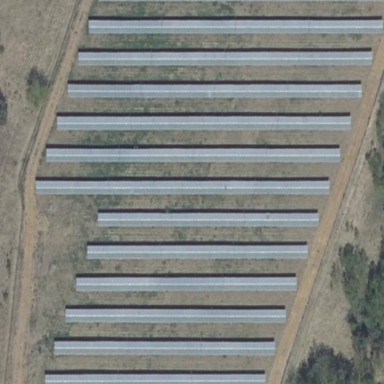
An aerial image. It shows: Solar power generator using photovoltaic technology.